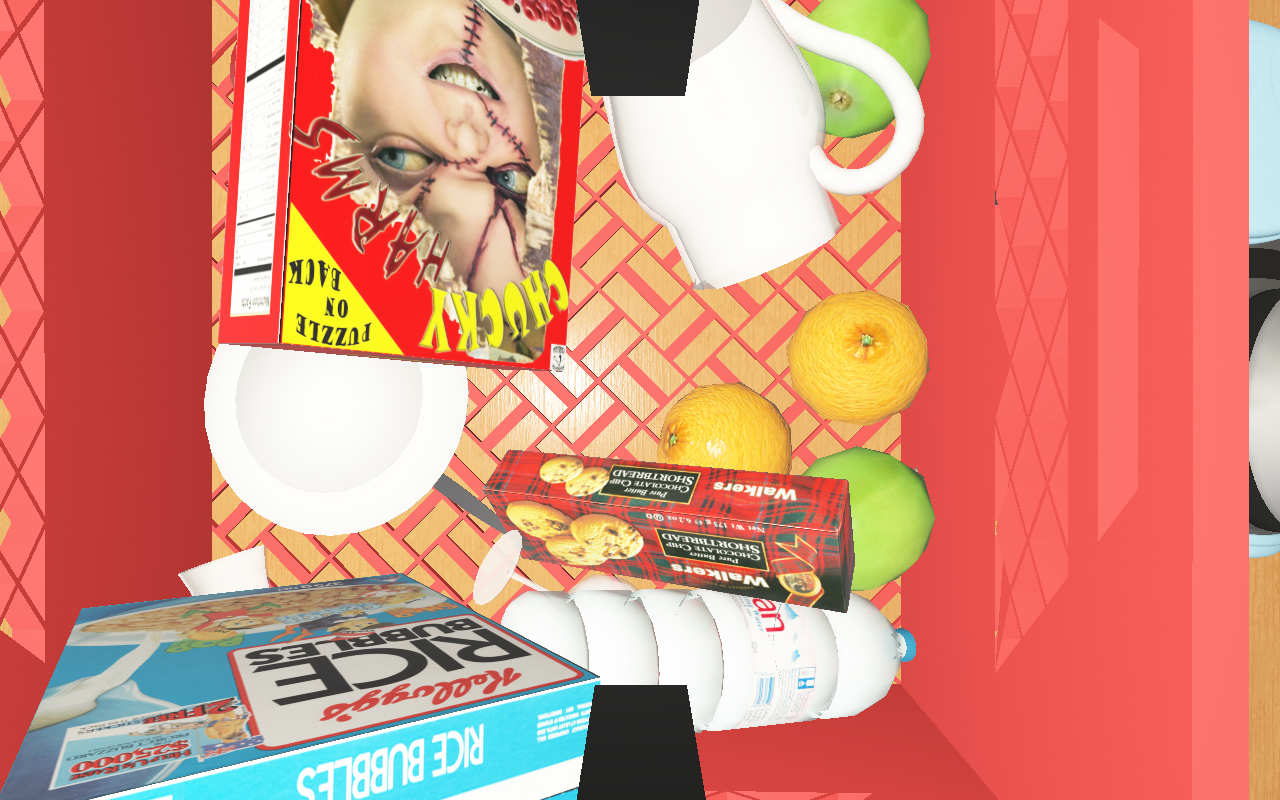
Objects in the scene:
apple
apple
orange
orange
jam jar
cereal box
cereal box